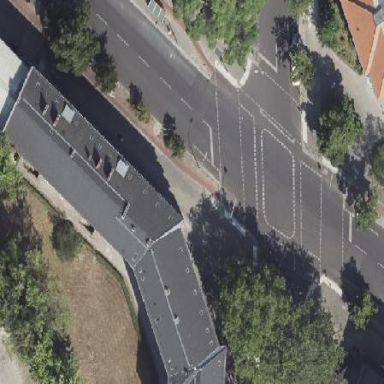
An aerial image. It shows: Gabled roof apartments building.